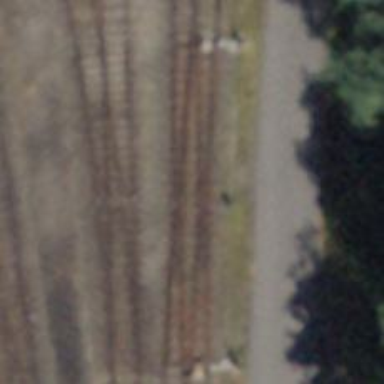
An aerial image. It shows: Single-track railway yard.